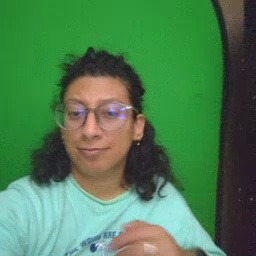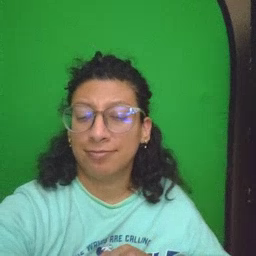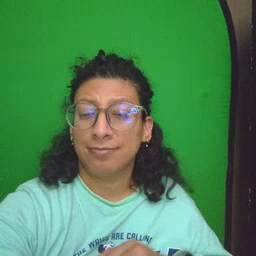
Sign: listen